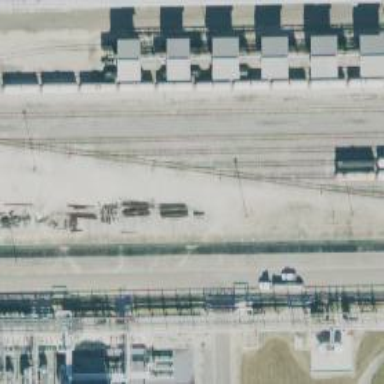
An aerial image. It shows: Rail spur service.